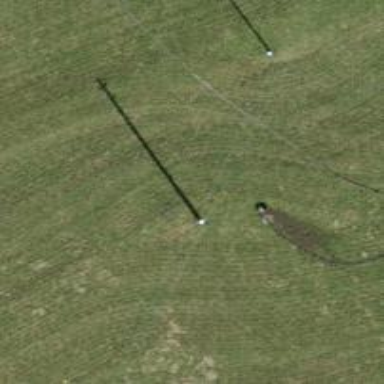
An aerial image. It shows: Minor power line.